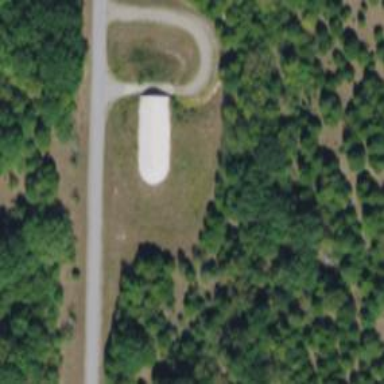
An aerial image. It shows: Military bunker.